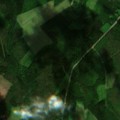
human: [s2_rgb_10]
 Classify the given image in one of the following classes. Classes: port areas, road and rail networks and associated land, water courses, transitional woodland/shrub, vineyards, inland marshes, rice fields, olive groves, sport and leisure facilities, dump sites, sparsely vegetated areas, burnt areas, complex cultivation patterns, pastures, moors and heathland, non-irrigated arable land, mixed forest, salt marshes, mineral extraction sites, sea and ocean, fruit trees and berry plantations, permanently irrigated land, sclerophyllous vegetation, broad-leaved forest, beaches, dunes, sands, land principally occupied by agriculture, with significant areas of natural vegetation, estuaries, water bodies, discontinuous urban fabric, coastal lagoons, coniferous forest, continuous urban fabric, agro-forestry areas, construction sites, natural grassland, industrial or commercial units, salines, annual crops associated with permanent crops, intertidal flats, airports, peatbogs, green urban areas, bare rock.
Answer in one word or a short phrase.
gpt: land principally occupied by agriculture, with significant areas of natural vegetation, coniferous forest, mixed forest